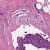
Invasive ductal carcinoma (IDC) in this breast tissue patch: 0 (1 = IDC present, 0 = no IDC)